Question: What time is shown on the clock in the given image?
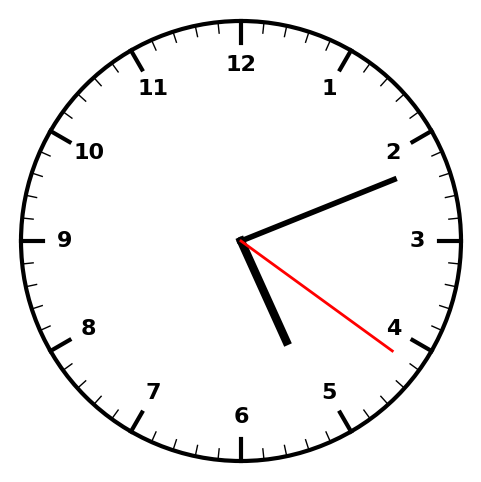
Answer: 05:11:21